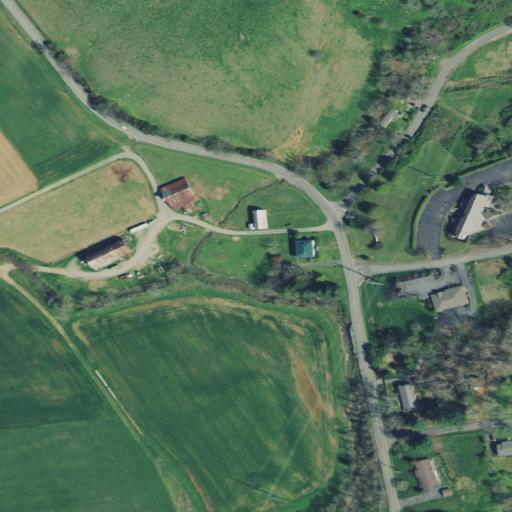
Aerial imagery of valley in Tennessee named Slay Bacon Hollow containing pasture, open development, low intensity development, medium intensity development, deciduous forest, cultivated crops, mixed forest, and woody wetlands